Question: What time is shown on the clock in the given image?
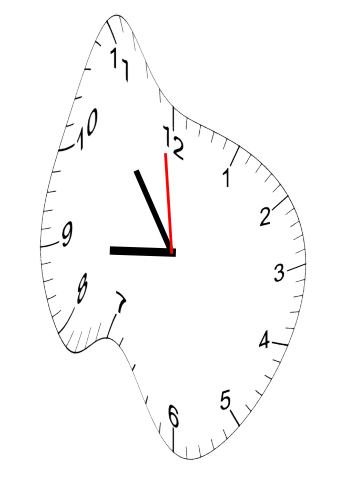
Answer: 08:53:59